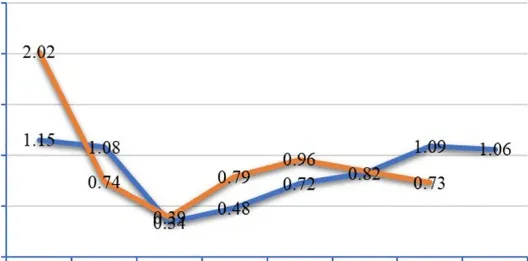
Line chart of serum C-peptide levels. The fasting serum C-peptide level fluctuated between 0.34-1.15 ng/ml (1.1-4.4 ng/ml) and 0.39-2.02 ng/ml for 2 hours after breakfast. There was islet beta cell dysfunction but no absolute deficiency of serum C-peptide levels in this patient, which did not conform to the characteristics of T1DM. It is generally believed that C-peptide levels below 200 pmol/. 0.1 ng/ml) after stimulation indicate poor pancreatic function, and . That C-peptide levels below 600 pmol/. 0.2 ng/ml) after stimulation indicate that the islet function is damaged, which should alert to the possibility of T1DM or monogenic diabetes. T1DM, type 1 diabetes mellitus.
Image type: pathology (immunostaining)